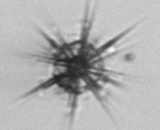
Label: Acantharia